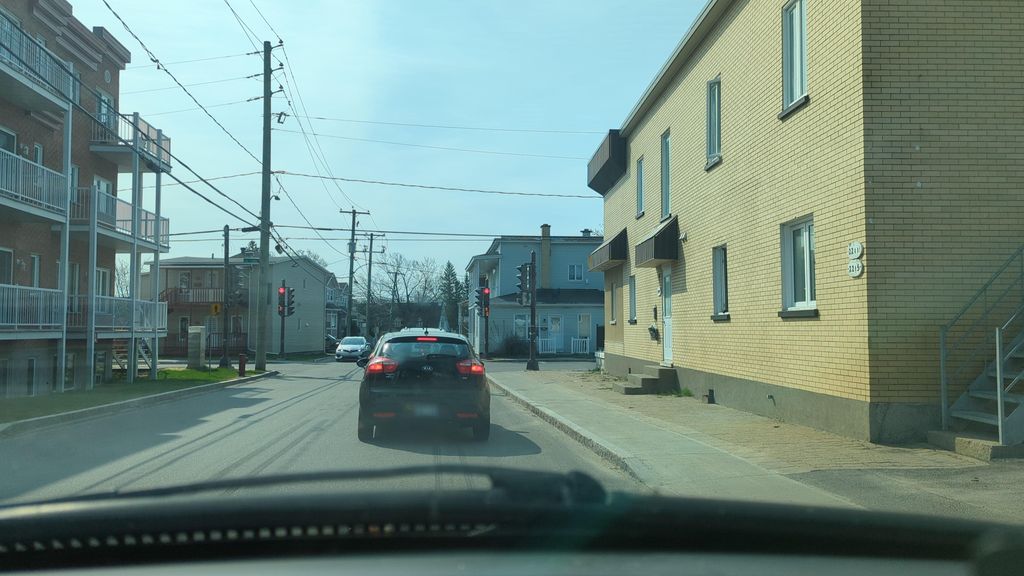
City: quebec_city